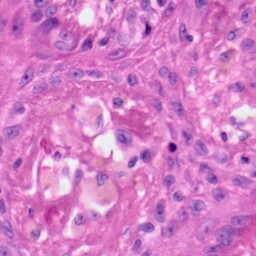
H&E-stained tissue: Skin